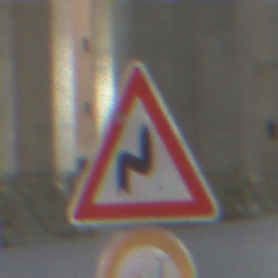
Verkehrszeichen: DoppelkurveRechts
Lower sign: VerbotUeberholenEinspurigeFahrzeuge
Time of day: Night
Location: Outdoor (Urban)
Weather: PartlyCloudy
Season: NotSpecified
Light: Artificial